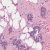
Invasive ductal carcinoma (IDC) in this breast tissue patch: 1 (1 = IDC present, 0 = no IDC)